Field crop: tomato
Growth stage: 1
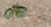
Species: solanum